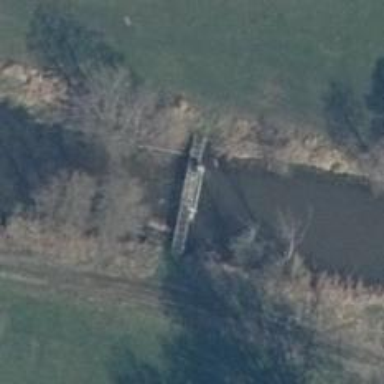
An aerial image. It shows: Weir along the waterway.